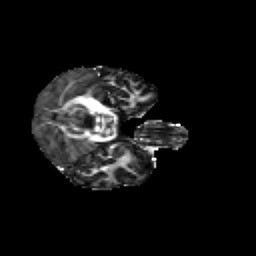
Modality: FA
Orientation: axial
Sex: female
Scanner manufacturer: siemens
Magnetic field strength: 3 T
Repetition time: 5 s
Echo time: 0.071 s